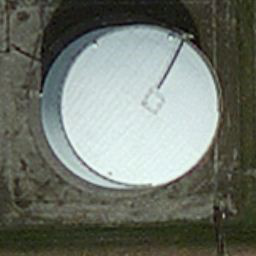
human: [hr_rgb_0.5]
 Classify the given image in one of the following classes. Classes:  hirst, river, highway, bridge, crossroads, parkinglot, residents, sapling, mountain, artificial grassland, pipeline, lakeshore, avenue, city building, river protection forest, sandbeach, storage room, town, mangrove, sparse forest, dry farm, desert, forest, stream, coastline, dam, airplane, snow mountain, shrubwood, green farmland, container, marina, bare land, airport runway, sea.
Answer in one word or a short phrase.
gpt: storage room